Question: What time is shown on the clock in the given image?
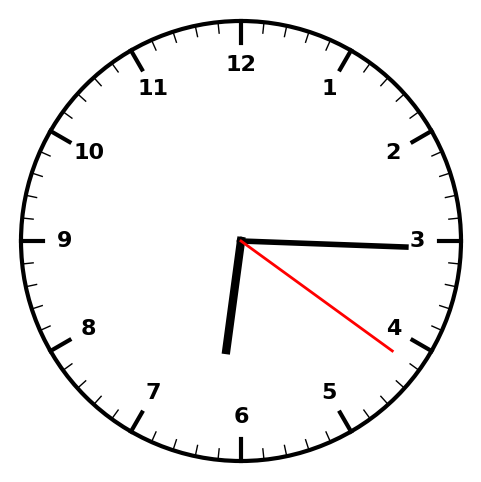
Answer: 06:15:21